Question: What I'm looking for is a input that resembles Gmails typeahead for email addresses

Challenges:
1) It should display both the Name EmailAddress and Image (Basically a customizable template)
2) It should display the Name of the contact added to the list
3) It should work with backspace to remove the previous entry
4) It should work with select and , to add the new etnry
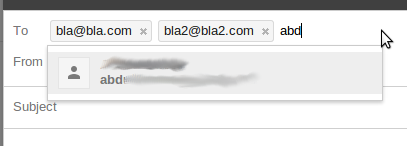
Answer: '''
.directive('typeahead', function () {
return {
restrict: 'AEC',
scope: {
model: '=ngModel'
},
link: function link($scope, $element, $attrs) {
$scope.$watch('inputValue', function (value) {
$scope.changed();
});
$scope.Emails = ['a@a.com', 'b@b.com', 'c@c.com'];
$element.bind("keydown keypress", function (event) {
switch (event.keyCode) {
case 40:
$scope.$apply(function () {
if ($scope.selected < $scope.List.length) {
$scope.selected++;
}
});
event.preventDefault();
break;
case 38:
$scope.$apply(function () {
if ($scope.selected > 0) {
$scope.selected--;
}
});
event.preventDefault();
break;
case 13:
$scope.$apply(function () {
$scope.selectAndClose($scope.List[$scope.selected]);
});
event.preventDefault();
break;
case 32:
case 188:
$scope.$apply(function () {
inputValues = $scope.inputValue.split(',');
for (var i = 0; i < inputValues.length; i++) {
if (inputValues[i].length > 0) {
$scope.GetOrCreateEmailAndSelect(inputValues[i]);
}
}
$scope.clear();
$scope.close();
});
event.preventDefault();
break;
case 27:
$scope.$apply(function () {
$scope.close();
});
event.preventDefault();
break;
case 8:
$scope.$apply(function () {
if ($scope.inputValue == null || $scope.inputValue.length == 0) {
$scope.model.pop();
}
});
break;
}
});
$scope.remove = function (emailid) {
$scope.model.splice($scope.model.indexOf(emailid), 1);
}
$scope.changed = function () {
fetchEmail({
'EmailAddress__icontains': $scope.inputValue
}).then(function (data) {
$scope.List = data;
if (typeof ($scope.model) === typeof ([]) && $scope.model !== null) {
for (var i = 0; i < $scope.model.length; i++) {
for (var j = 0; j < $scope.List.length; j++) {
if ($scope.List[j].id == $scope.model[i].id) {
$scope.List.splice(j, 1);
}
}
}
}
$scope.selected = 0;
dropdownShow = false;
if ($scope.List.length > 0) {
if (typeof ($scope.inputValue) !== 'undefined' && $scope.inputValue !== null) {
if ($scope.inputValue.length > 1) {
dropdownShow = true;
}
}
}
$scope.dropdownShow = dropdownShow;
});
};
$scope.selectAndClose = function (value) {
$scope.select(value);
$scope.clear();
$scope.close();
};
$scope.select = function (value) {
$scope.model.push(value);
};
$scope.clear = function () {
$scope.inputValue = null;
};
$scope.close = function () {
$scope.dropdownShow = false;
};
$scope.GetOrCreateEmailAndSelect = function (EmailAddress) {
EmailAddress = EmailAddress.toString();
data = $scope.fetchEmail(EmailAddress); //you can add an ajax call here
if (data.length == 0) {
$scope.CreateEmail(EmailAddress);
} else {
$scope.select(data[0]);
}
});
$scope.fetchEmail =function(EmailAddress) {
result = [];
for (var i = 0; i < $scope.Emails.length; i++) {
if ($scope.Emails[i].indexOf(EmailAddress) > -1) {
result.push($scope.Emails[i]);
}
}
}
$scope.CreateEmail =function(EmailAddress) {
$scope.Emails.push(EmailAddress);
};
}
$scope.mouseoverChoice = function (emailidobject) {
$scope.selected = $scope.List.indexOf(emailidobject);
};
$scope.editEmailId = function (emailidobject) {
$scope.inputValue = emailidobject.EmailAddress;
$scope.remove(emailidobject);
}
$scope.CheckSelected = function (element) {
if (typeof ($scope.List) !== 'undefined' && typeof ($scope.selected) !== 'undefined' && typeof ($scope.List[$scope.selected]) !== 'undefined') {
return $scope.List[$scope.selected].id == element.id;
} else {
return false;
}
}
},
templateUrl: 'typeaheadtemplate.html',
}
});
'''